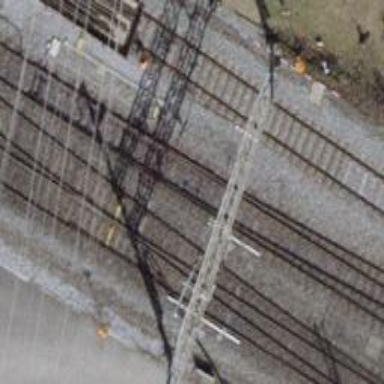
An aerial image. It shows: Railway switch.